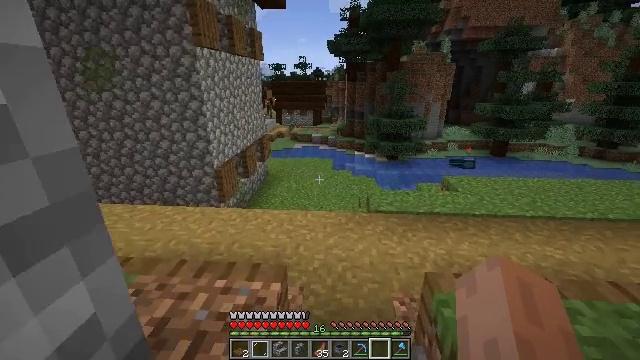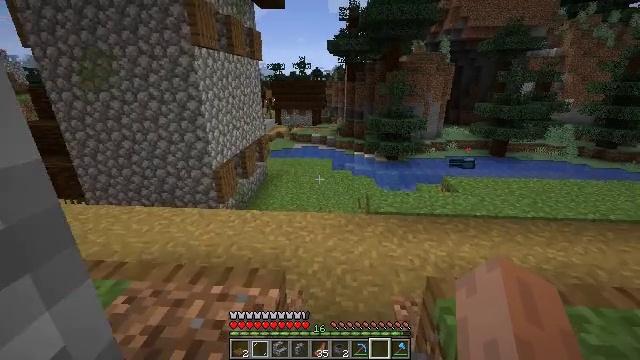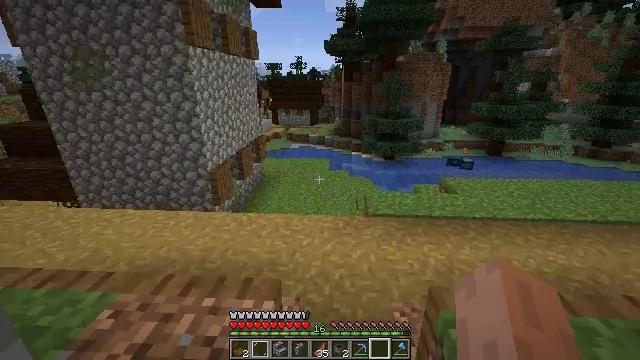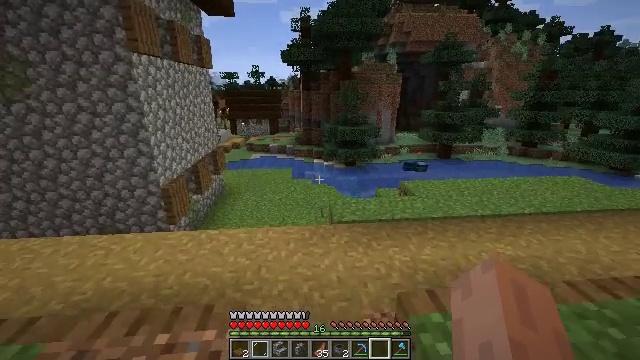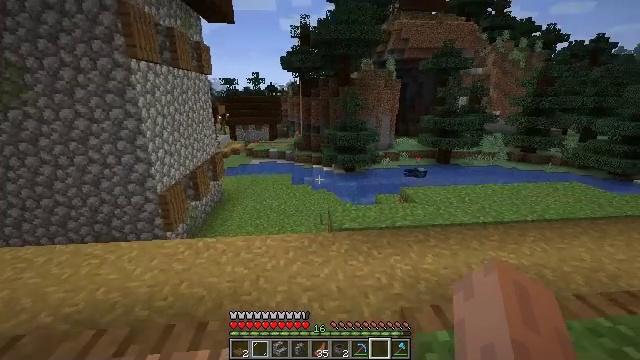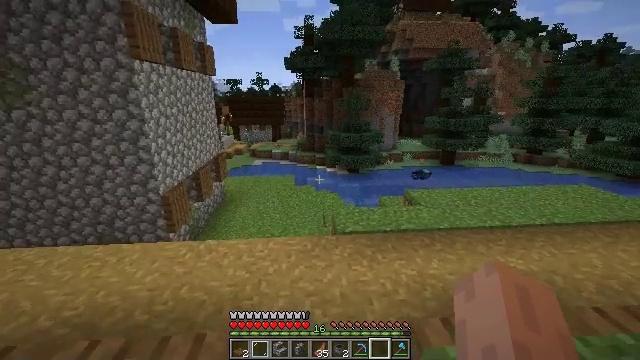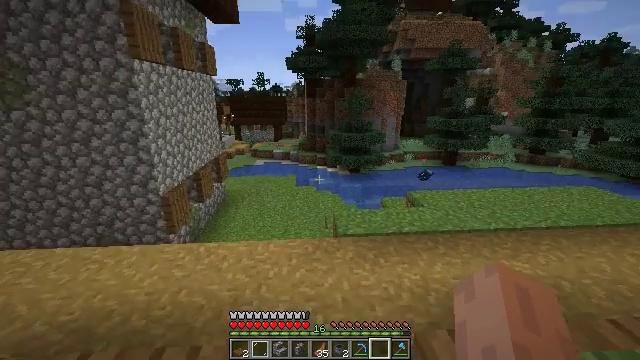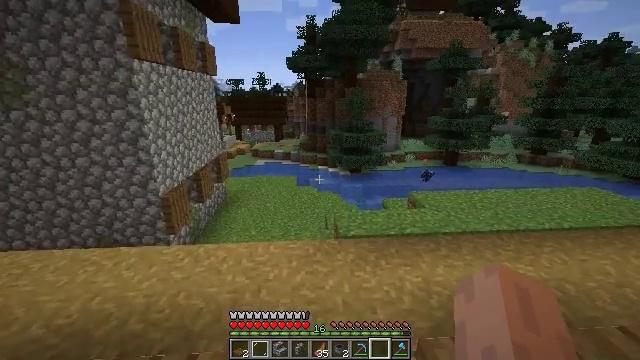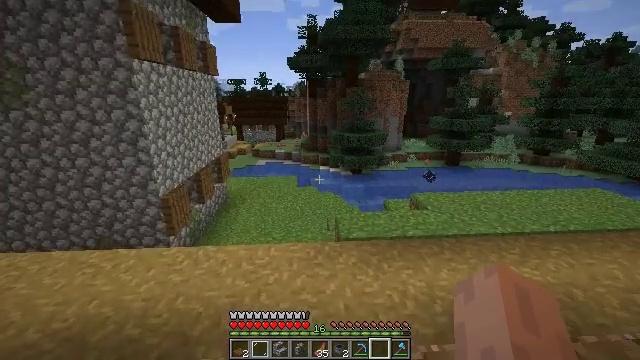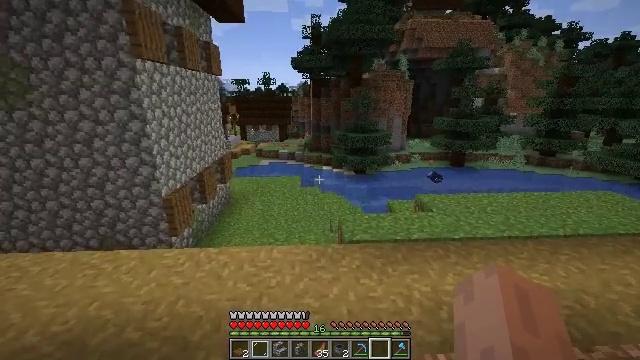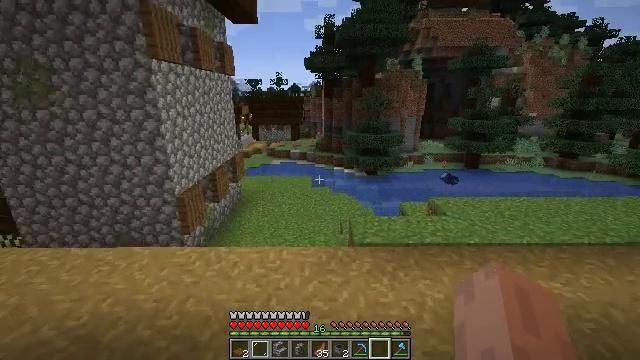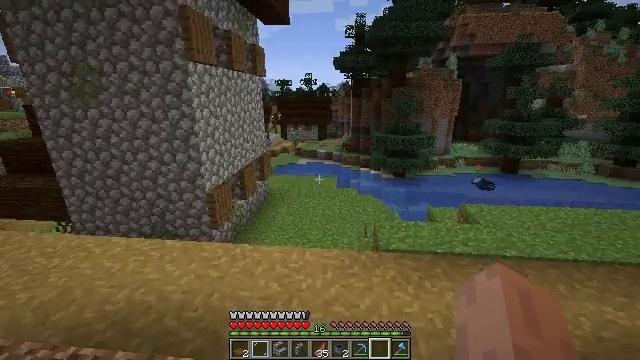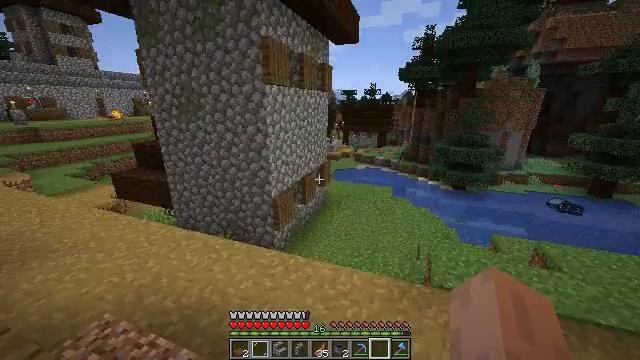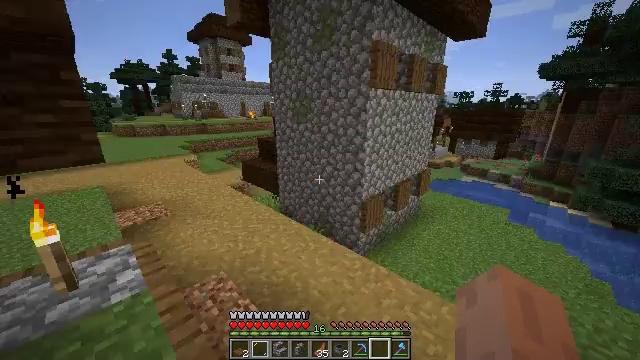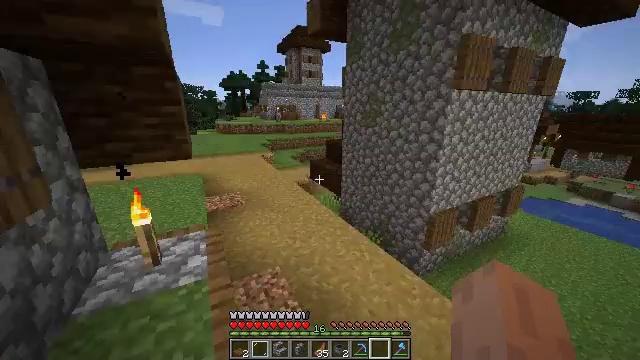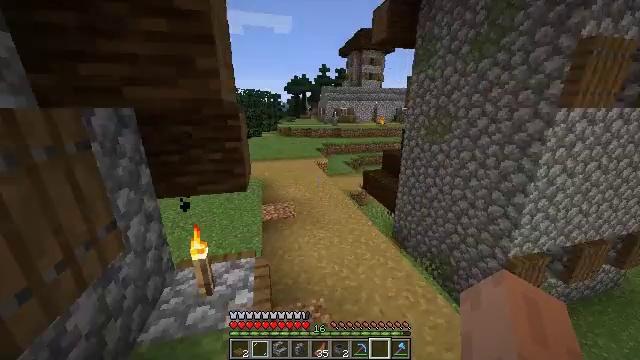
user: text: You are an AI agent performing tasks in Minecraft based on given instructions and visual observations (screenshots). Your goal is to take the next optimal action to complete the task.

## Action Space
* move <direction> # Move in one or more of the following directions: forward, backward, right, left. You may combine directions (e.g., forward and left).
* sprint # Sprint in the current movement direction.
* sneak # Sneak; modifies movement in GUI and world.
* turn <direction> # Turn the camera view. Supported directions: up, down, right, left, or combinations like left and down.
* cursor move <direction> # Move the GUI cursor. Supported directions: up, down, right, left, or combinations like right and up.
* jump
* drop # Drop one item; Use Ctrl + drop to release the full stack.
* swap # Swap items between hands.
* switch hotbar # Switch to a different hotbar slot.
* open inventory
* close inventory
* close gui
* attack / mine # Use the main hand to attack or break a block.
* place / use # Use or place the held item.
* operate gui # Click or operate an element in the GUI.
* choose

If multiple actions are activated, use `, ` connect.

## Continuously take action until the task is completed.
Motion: motion action
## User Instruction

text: Use the crafting table to make a minecart.
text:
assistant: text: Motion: move forward, sprint
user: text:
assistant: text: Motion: move forward
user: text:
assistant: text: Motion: move forward, turn right and up
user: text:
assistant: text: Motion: move forward, sprint, turn up
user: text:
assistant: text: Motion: move forward, sprint
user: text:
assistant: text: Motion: move forward, sprint
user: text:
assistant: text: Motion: move forward
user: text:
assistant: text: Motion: move forward, sprint
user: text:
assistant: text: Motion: move forward, sprint
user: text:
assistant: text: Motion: move forward, sprint, turn left
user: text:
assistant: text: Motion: move forward, sprint, turn left
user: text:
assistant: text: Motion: move forward, turn left
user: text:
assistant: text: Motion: move forward, turn left
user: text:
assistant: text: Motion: move forward, turn left
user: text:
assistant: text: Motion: move forward, turn left, jump
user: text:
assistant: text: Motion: move forward, turn left, jump
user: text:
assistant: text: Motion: move forward, turn left, jump
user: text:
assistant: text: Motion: move forward, turn left and up, jump
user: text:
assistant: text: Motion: move forward, turn left, jump
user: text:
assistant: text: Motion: move forward, turn left, jump
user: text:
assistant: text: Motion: move forward, jump
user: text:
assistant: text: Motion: move forward, jump
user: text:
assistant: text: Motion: move forward, jump
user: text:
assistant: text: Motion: move forward, sprint, turn right, jump
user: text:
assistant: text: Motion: move forward, sprint, turn right, jump
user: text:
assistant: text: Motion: move forward, sprint, turn right, jump
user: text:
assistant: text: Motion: move forward, sprint, jump
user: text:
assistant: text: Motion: move forward, jump
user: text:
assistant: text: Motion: move forward and move right, turn left, jump
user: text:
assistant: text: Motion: move forward and move right, turn left, jump